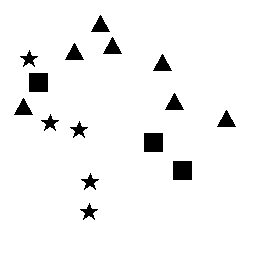
Squares: 3
Triangles: 7
Stars: 5
Total shapes: 15